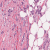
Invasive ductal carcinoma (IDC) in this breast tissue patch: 1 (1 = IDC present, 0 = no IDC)